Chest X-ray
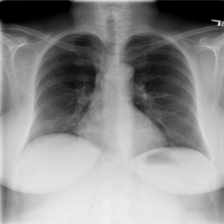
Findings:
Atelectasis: negative
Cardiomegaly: negative
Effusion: negative
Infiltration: negative
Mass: negative
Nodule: negative
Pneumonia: negative
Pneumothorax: negative
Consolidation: negative
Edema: negative
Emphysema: negative
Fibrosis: negative
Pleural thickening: negative
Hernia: negative